Question: I have success fully open 4 different navigation drawer from left side when I click 4 different background button. Now when I click 1st button the 1st navigation drawer opening and closing as well. But problem is that when I click 2nd button drawer is opening but not closing onclick of list item and touch outside of the drawer. See below image want.

'''
see code public class MainActivity extends Activity {
private ListView mDrawerList;
private CharSequence mDrawerTitle;
private ArrayList<NavDrawerItem> navDrawerItems;
private NavDrawerListAdapter adapter;
private CharSequence mTitle;
// slide menu items
private String[] navMenuTitles;
private TypedArray navMenuIcons;
private RelativeLayout leftRL;
private RelativeLayout rightRL;
private RelativeLayout byleft;
private RelativeLayout toleft;
private DrawerLayout drawerLayout;
final String[] data ={"one","two","three"};
@Override
protected void onCreate(Bundle savedInstanceState) {
super.onCreate(savedInstanceState);
// I'm removing the ActionBar.
requestWindowFeature(Window.FEATURE_NO_TITLE);
setContentView(R.layout.activity_main);
ArrayAdapter<String> arrayAdapter = new ArrayAdapter<String>(this, android.R.layout.simple_list_item_1, data);
mTitle = mDrawerTitle = getTitle();
navMenuTitles = getResources().getStringArray(R.array.nav_drawer_items);
navMenuIcons = getResources()
.obtainTypedArray(R.array.nav_drawer_icons);
final ListView navList = (ListView) findViewById(R.id.drawer);
mDrawerList = (ListView) findViewById(R.id.list_slidermenu);
navDrawerItems = new ArrayList<NavDrawerItem>();
navDrawerItems.add(new NavDrawerItem(navMenuTitles[0], navMenuIcons.getResourceId(0, -1)));
navDrawerItems.add(new NavDrawerItem(navMenuTitles[1], navMenuIcons.getResourceId(1, -1)));
navDrawerItems.add(new NavDrawerItem(navMenuTitles[2], navMenuIcons.getResourceId(2, -1)));
// Communities, Will add a counter here
navDrawerItems.add(new NavDrawerItem(navMenuTitles[3], navMenuIcons.getResourceId(3, -1), true, "22"));
navDrawerItems.add(new NavDrawerItem(navMenuTitles[4], navMenuIcons.getResourceId(4, -1)));
navDrawerItems.add(new NavDrawerItem(navMenuTitles[5], navMenuIcons.getResourceId(5, -1), true, "50+"));
navDrawerItems.add(new NavDrawerItem(navMenuTitles[5], navMenuIcons.getResourceId(5, -1), true, "50+"));
navDrawerItems.add(new NavDrawerItem(navMenuTitles[5], navMenuIcons.getResourceId(5, -1), true, "50+"));
navDrawerItems.add(new NavDrawerItem(navMenuTitles[5], navMenuIcons.getResourceId(5, -1), true, "50+"));
navDrawerItems.add(new NavDrawerItem(navMenuTitles[5], navMenuIcons.getResourceId(5, -1), true, "50+"));
navDrawerItems.add(new NavDrawerItem(navMenuTitles[5], navMenuIcons.getResourceId(5, -1), true, "50+"));
navDrawerItems.add(new NavDrawerItem(navMenuTitles[5], navMenuIcons.getResourceId(5, -1), true, "50+"));
navDrawerItems.add(new NavDrawerItem(navMenuTitles[5], navMenuIcons.getResourceId(5, -1), true, "50+"));
navDrawerItems.add(new NavDrawerItem(navMenuTitles[5], navMenuIcons.getResourceId(5, -1), true, "50+"));
navDrawerItems.add(new NavDrawerItem(navMenuTitles[5], navMenuIcons.getResourceId(5, -1), true, "50+"));
navDrawerItems.add(new NavDrawerItem(navMenuTitles[5], navMenuIcons.getResourceId(5, -1), true, "50+"));
// Recycle the typed array
navMenuIcons.recycle();
adapter = new NavDrawerListAdapter(getApplicationContext(),
navDrawerItems);
mDrawerList.setAdapter(adapter);
leftRL = (RelativeLayout)findViewById(R.id.whatYouWantInLeftDrawer);
rightRL = (RelativeLayout)findViewById(R.id.YouWantInRightDrawer);
byleft = (RelativeLayout)findViewById(R.id.WantInRightDrawer);
toleft = (RelativeLayout)findViewById(R.id.InRightDrawer);
drawerLayout = (DrawerLayout)findViewById(R.id.drawer_layout);
}
public void onLeft(View view)
{
drawerLayout.openDrawer(leftRL);
}
public void ToLeft(View view)
{
drawerLayout.openDrawer(rightRL);
drawerLayout.setFocusableInTouchMode(true);
}
public void byLeft(View view)
{
drawerLayout.openDrawer(byleft);
}
public void throughLeft(View view)
{
drawerLayout.openDrawer(toleft);
}
}
<android.support.v4.widget.DrawerLayout xmlns:android="http://schemas.android.com/apk/res/android"
android:id="@+id/drawer_layout"
android:layout_width="match_parent"
android:layout_height="match_parent" >
<RelativeLayout
android:layout_width="match_parent"
android:layout_height="100dp"
android:background="#0F0FF0"
>
<Button
android:id="@+id/home_btn"
android:layout_width="wrap_content"
android:layout_height="wrap_content"
android:layout_alignParentLeft="true"
android:background="@drawable/ic_home"
android:onClick="onLeft" />
<Button
android:id="@+id/profile_btn"
android:layout_width="wrap_content"
android:layout_height="wrap_content"
android:layout_alignParentLeft="true"
android:layout_below="@id/home_btn"
android:background="@drawable/ic_people"
android:onClick="ToLeft"
android:clickable="true"
/>
<Button
android:id="@+id/chat_btn"
android:layout_width="wrap_content"
android:layout_height="wrap_content"
android:layout_alignParentLeft="true"
android:layout_below="@id/profile_btn"
android:background="@drawable/ic_photos"
android:onClick="byLeft"
android:clickable="true"
/>
<Button
android:layout_width="wrap_content"
android:layout_height="wrap_content"
android:layout_alignParentLeft="true"
android:layout_below="@id/chat_btn"
android:background="@drawable/ic_whats_hot"
android:onClick="throughLeft"
android:clickable="true"
/>
</RelativeLayout>
<!-- Left Drawrer -->
<RelativeLayout
android:id="@+id/YouWantInRightDrawer"
android:layout_width="200dp"
android:layout_height="wrap_content"
android:layout_gravity="left" >
<ListView
android:id="@+id/firsr_listview"
android:layout_width="match_parent"
android:layout_height="match_parent"
android:background="@android:color/holo_green_light" />
</RelativeLayout>
<RelativeLayout
android:id="@+id/WantInRightDrawer"
android:layout_width="200dp"
android:layout_height="wrap_content"
android:layout_gravity="left" >
<ListView
android:id="@+id/second_listview"
android:layout_width="match_parent"
android:layout_height="match_parent"
android:background="@android:color/holo_blue_light" />
</RelativeLayout>
<RelativeLayout
android:id="@+id/InRightDrawer"
android:layout_width="200dp"
android:layout_height="wrap_content"
android:layout_gravity="left" >
<ListView
android:layout_width="match_parent"
android:layout_height="match_parent"
android:background="@android:color/holo_green_dark" />
</RelativeLayout>
<RelativeLayout
android:id="@+id/whatYouWantInLeftDrawer"
android:layout_width="240dp"
android:layout_height="match_parent"
android:layout_gravity="start">
<ListView
android:id="@+id/list_slidermenu"
android:layout_width="240dp"
android:layout_height="match_parent"
android:layout_gravity="start"
android:background="@color/list_background"
android:choiceMode="singleChoice"
android:divider="@color/list_divider"
android:dividerHeight="1dp"
android:listSelector="@drawable/list_selector" />
</RelativeLayout>
</android.support.v4.widget.DrawerLayout>
'''
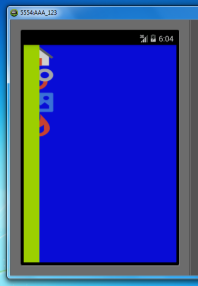
Answer: Hi friends i got the solution see code below
'''
<android.support.v4.widget.DrawerLayout xmlns:android="http://schemas.android.com/apk/res/android"
xmlns:tools="http://schemas.android.com/tools"
android:id="@+id/drawer_layout"
android:layout_width="match_parent"
android:layout_height="match_parent"
android:background="#ff0000" >
<LinearLayout
android:layout_width="match_parent"
android:layout_height="match_parent"
android:orientation="vertical" >
<Button
android:id="@+id/button1"
android:layout_width="match_parent"
android:layout_height="wrap_content"
android:text="Open Drawer1" />
<Button
android:id="@+id/button2"
android:layout_width="match_parent"
android:layout_height="wrap_content"
android:text="Open Drawer2" />
<Button
android:id="@+id/button3"
android:layout_width="match_parent"
android:layout_height="wrap_content"
android:text="Open Drawer3" />
<Button
android:id="@+id/button4"
android:layout_width="match_parent"
android:layout_height="wrap_content"
android:text="Open Drawer4" />
</LinearLayout>
<ListView
android:id="@+id/left_drawer"
android:layout_width="240dp"
android:layout_height="match_parent"
android:layout_gravity="start"
android:background="@android:color/white"
android:cacheColorHint="#<PHONE>"
android:choiceMode="singleChoice"
android:divider="@android:color/black" >
</ListView>
</android.support.v4.widget.DrawerLayout>
'''
Java:
'''
public class MainActivity extends Activity {
private Button btn1, btn2, btn3, btn4;
private DrawerLayout mDrawerLayout;
private ListView mDrawerList;
String[] string = { "one", "two", "three", "four", "five" };
String[] string2 = { "one", "two", "three" };
@Override
protected void onCreate(Bundle savedInstanceState) {
super.onCreate(savedInstanceState);
requestWindowFeature(Window.FEATURE_NO_TITLE);
setContentView(R.layout.activity_drawer_layout);
btn1 = (Button) findViewById(R.id.button1);
btn2 = (Button) findViewById(R.id.button2);
btn3 = (Button) findViewById(R.id.button3);
btn4 = (Button) findViewById(R.id.button4);
mDrawerList = (ListView) findViewById(R.id.left_drawer);
mDrawerLayout = (DrawerLayout) findViewById(R.id.drawer_layout);
btn1.setOnClickListener(new OnClickListener() {
@Override
public void onClick(View v) {
// TODO Auto-generated method stub
ArrayAdapter<String> arrayAdapter = new ArrayAdapter<String>(
MainActivity.this, android.R.layout.simple_list_item_1,
string);
if (mDrawerLayout.isDrawerOpen(mDrawerList)) {
mDrawerLayout.closeDrawer(mDrawerList);
mDrawerList.setVisibility(View.INVISIBLE);
} else {
mDrawerList.setAdapter(arrayAdapter);
mDrawerLayout.openDrawer(mDrawerList);
mDrawerList.invalidate();
}
}
});
btn2.setOnClickListener(new OnClickListener() {
@Override
public void onClick(View v) {
// TODO Auto-generated method stub
ArrayAdapter<String> arrayAdapter1 = new ArrayAdapter<String>(
MainActivity.this, android.R.layout.simple_list_item_1,
string2);
if (mDrawerLayout.isDrawerOpen(mDrawerList)) {
mDrawerLayout.closeDrawer(mDrawerList);
mDrawerList.setVisibility(View.INVISIBLE);
} else {
mDrawerList.setAdapter(arrayAdapter1);
mDrawerLayout.openDrawer(mDrawerList);
mDrawerList.invalidate();
}
}
});
}
}
'''
Happy coding!!!!